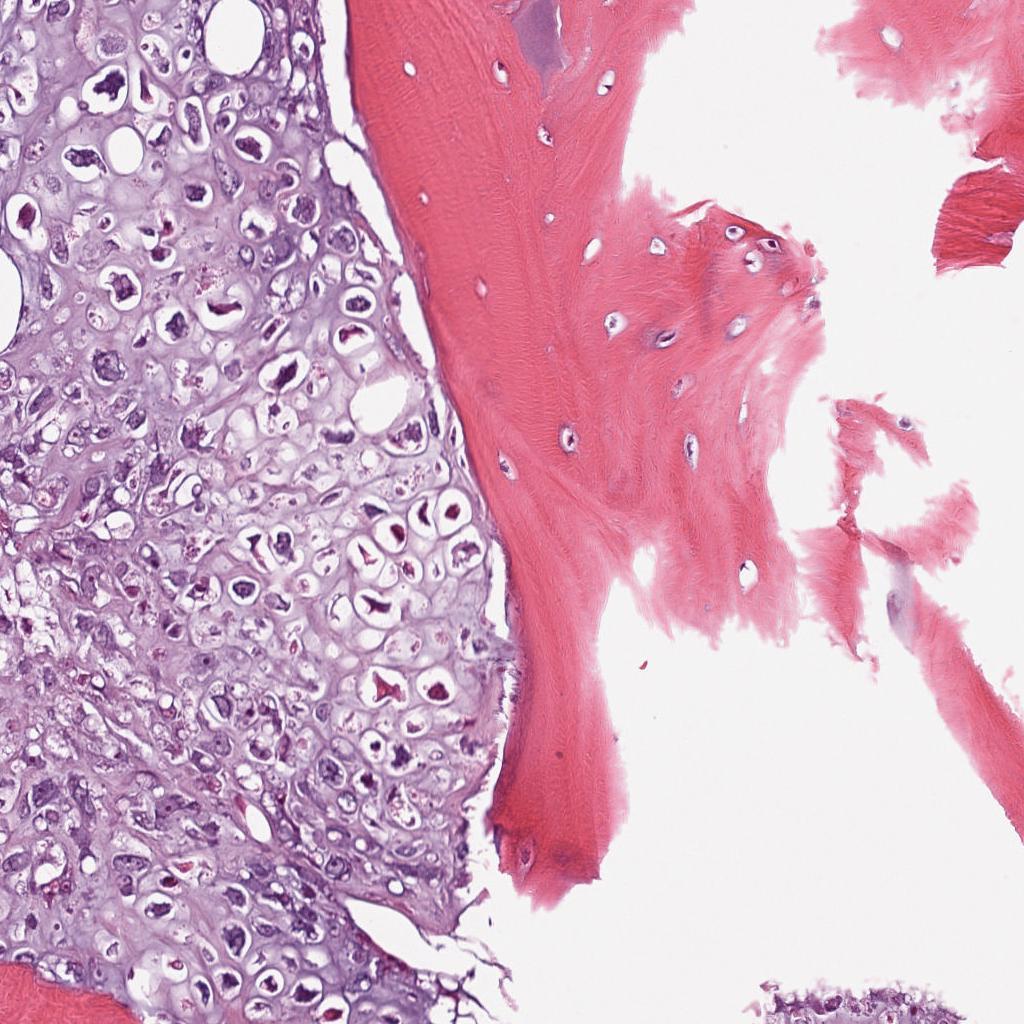
Label: Viable